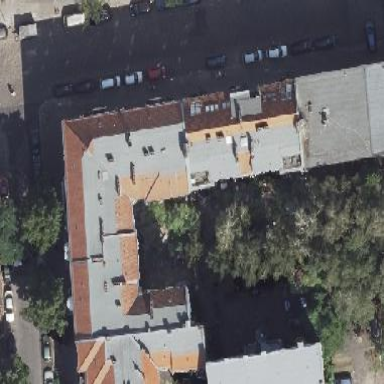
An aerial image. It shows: Part of building is shown in the image.